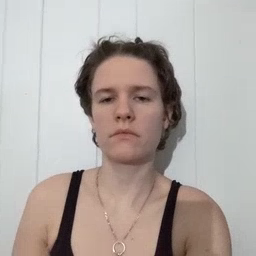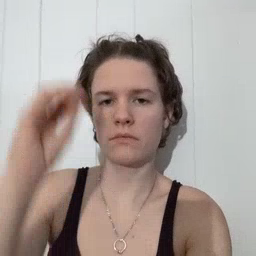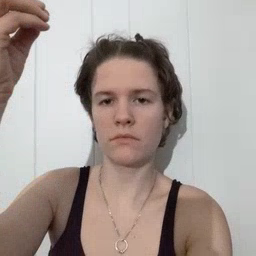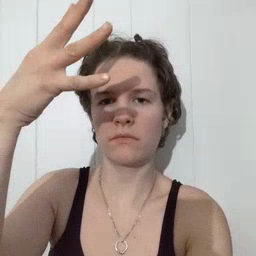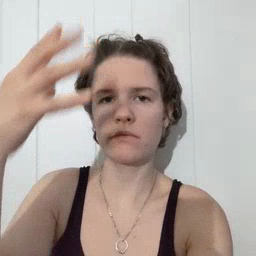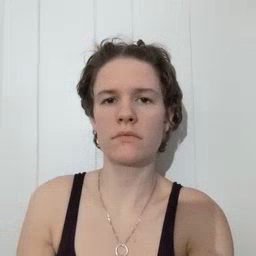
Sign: sun